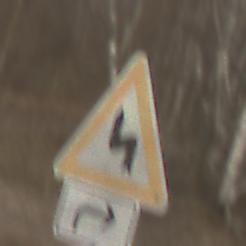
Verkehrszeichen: DoppelkurveZunaechstLinks
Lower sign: RichtungsangabeDurchPfeile5
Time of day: MorningAfternoon
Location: Outdoor (Nature)
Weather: PartlyCloudy
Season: Winter
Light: Natural